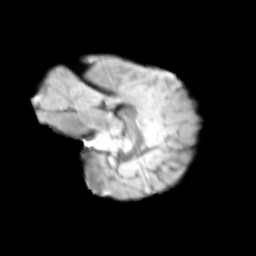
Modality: T2w
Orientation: sagittal
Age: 11
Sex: male
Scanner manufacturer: siemens
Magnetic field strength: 3 T
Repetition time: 3.8 s
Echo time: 0.07 s